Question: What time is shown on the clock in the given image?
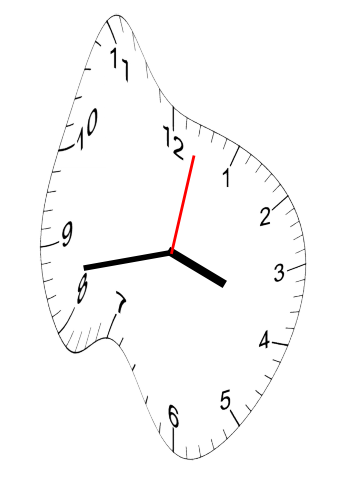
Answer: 03:43:02